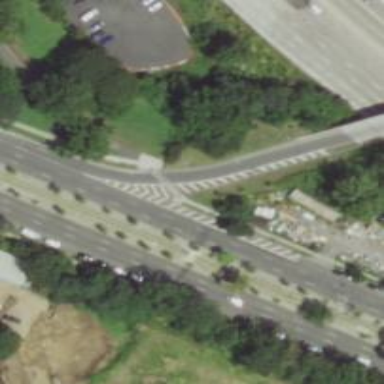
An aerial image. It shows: Pedestrian crossing with zebra markings on footway.